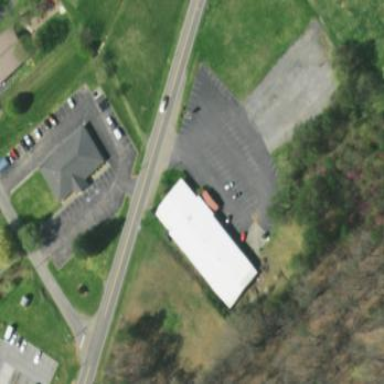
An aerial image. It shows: Commercial building.